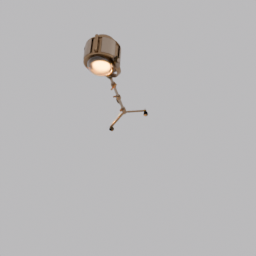
Label: lighting